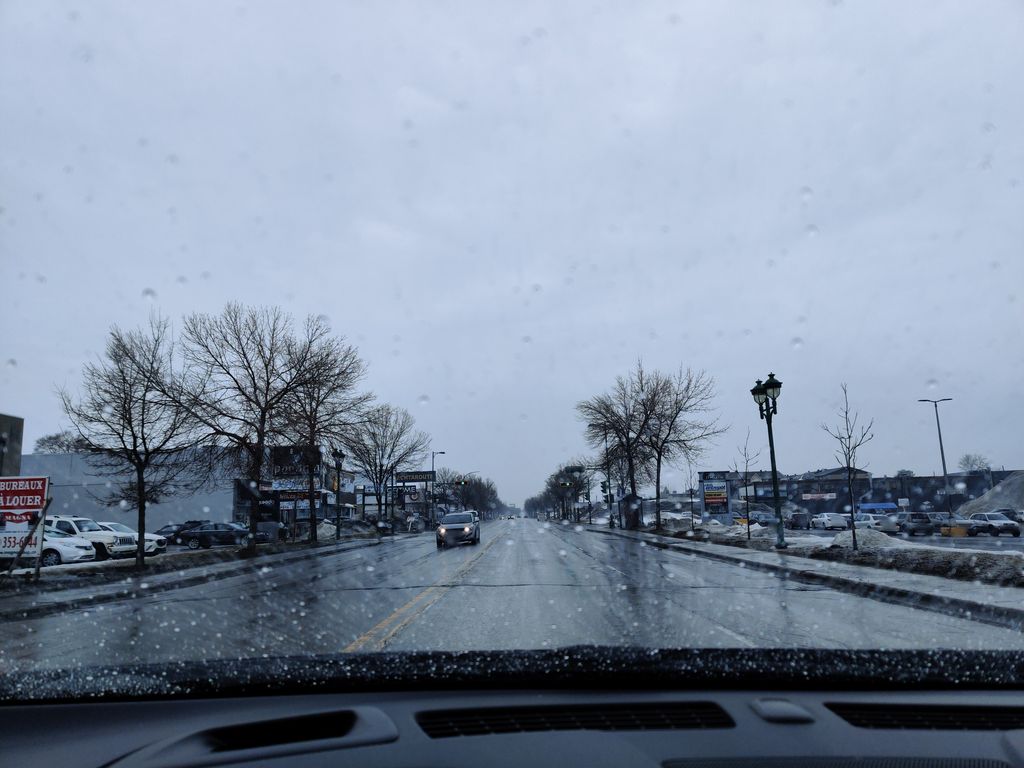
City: montreal